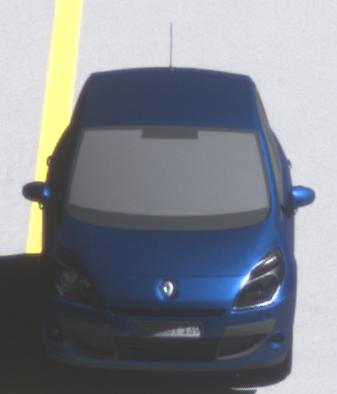
Make: Renault
Model: Scénic 1.6 16V 110
Detailed model: Scénic (III)
Model produced from: 2009/06
Model produced until: 2010/08
Doors: 5
Color: blue
Road condition: dry road
Daytime: morning or afternoon
Contrast: high contrast